Field crop: maize
Growth stage: 2
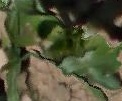
Species: maize